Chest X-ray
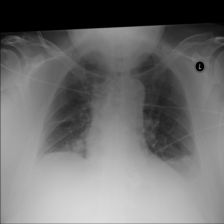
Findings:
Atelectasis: negative
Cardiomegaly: negative
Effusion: negative
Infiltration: negative
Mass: negative
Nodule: negative
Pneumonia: negative
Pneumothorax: negative
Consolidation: negative
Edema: negative
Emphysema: negative
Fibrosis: negative
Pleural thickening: negative
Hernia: negative